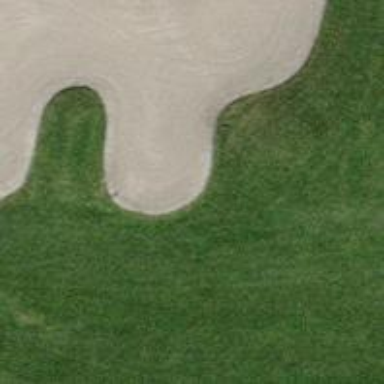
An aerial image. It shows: Sandy area is golf bunker.